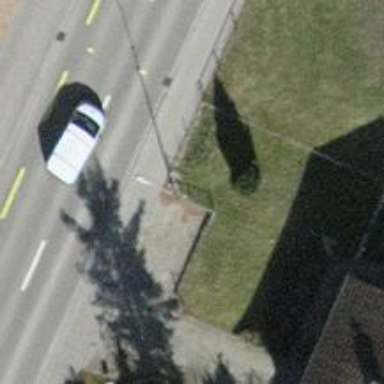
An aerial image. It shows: Bus stop with platform for public transport.